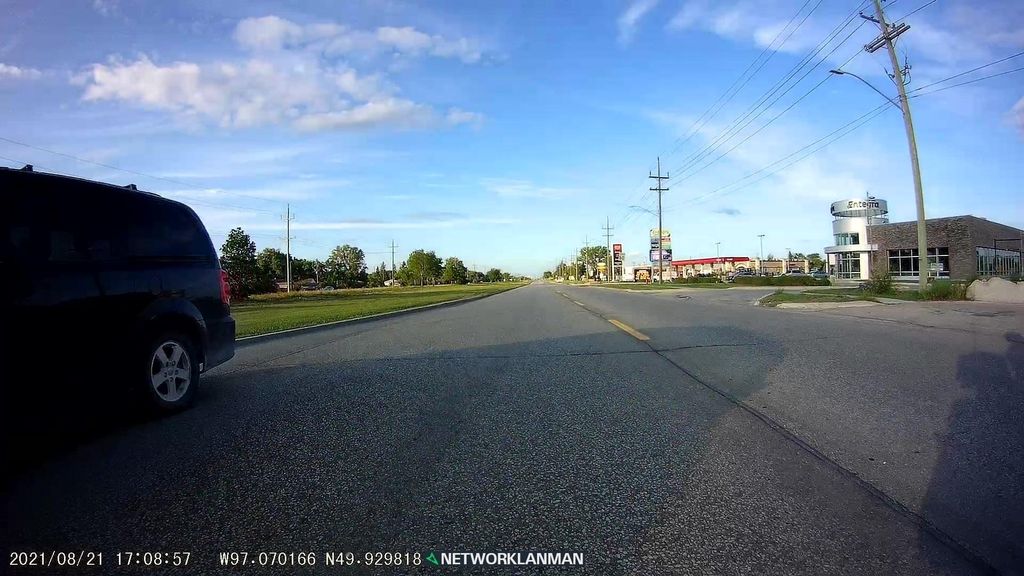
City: winnipeg